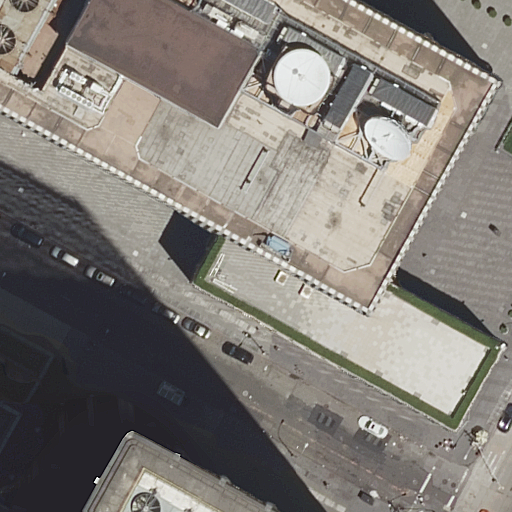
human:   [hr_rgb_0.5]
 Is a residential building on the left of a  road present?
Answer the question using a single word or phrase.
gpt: yes

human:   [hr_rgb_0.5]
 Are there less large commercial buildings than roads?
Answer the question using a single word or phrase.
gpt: no

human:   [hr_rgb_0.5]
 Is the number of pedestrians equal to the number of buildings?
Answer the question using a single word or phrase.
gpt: no

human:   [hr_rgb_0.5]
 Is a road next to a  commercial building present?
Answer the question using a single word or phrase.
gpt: yes

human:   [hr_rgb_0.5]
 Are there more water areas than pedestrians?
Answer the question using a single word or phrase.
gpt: no

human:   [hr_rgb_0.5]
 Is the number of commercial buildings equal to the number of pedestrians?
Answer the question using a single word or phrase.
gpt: no

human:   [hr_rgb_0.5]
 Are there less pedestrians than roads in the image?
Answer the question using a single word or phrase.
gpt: yes

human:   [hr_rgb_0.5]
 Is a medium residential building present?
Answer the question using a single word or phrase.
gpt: no

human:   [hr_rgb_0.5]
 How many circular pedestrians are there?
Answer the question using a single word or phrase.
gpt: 0

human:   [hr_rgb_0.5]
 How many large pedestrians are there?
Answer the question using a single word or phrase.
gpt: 0

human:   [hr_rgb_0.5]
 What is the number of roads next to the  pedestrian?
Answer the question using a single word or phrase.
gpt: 2

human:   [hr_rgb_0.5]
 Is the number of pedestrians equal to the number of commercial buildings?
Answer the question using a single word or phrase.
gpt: no

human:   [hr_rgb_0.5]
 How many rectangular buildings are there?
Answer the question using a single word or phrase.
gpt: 1

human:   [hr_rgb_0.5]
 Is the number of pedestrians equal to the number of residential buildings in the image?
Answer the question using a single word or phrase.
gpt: yes

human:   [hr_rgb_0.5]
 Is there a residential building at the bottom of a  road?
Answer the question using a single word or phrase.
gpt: yes

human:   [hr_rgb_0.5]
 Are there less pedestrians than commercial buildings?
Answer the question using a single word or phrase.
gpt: yes

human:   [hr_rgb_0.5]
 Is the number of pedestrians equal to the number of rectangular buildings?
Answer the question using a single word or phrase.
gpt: yes

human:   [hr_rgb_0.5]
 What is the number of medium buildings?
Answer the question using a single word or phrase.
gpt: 0

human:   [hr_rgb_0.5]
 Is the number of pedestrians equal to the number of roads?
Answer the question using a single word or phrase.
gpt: no

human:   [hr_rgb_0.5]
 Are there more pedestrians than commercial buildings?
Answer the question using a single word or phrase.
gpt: no

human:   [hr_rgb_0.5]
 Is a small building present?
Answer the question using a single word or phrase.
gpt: no

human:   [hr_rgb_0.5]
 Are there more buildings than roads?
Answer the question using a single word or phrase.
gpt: yes

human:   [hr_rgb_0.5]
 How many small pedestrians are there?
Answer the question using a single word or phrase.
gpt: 0

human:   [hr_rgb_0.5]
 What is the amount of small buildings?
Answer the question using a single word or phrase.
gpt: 0

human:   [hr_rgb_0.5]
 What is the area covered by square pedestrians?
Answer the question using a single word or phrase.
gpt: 0m2

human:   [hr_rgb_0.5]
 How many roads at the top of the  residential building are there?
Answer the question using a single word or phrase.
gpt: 2

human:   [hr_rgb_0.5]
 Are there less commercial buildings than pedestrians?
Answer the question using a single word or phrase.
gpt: no

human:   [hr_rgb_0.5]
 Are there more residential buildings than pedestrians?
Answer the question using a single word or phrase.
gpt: no

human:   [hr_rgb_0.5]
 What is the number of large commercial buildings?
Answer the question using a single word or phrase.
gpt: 2

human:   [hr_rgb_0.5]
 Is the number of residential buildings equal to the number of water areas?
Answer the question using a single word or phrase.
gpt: no

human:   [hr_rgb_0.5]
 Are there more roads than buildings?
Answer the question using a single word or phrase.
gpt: no

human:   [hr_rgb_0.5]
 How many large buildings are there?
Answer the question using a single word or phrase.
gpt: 3

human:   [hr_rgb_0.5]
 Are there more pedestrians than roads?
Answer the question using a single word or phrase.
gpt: no

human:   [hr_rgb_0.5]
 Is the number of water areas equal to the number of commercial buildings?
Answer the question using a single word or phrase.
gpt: no

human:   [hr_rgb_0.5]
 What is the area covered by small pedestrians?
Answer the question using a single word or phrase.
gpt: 0m2

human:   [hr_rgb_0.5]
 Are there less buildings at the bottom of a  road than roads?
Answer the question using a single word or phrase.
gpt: no